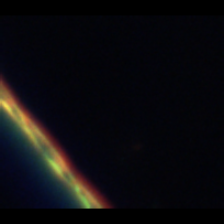
Taxon: Psuedo-nitzschia
Group: Diatoms